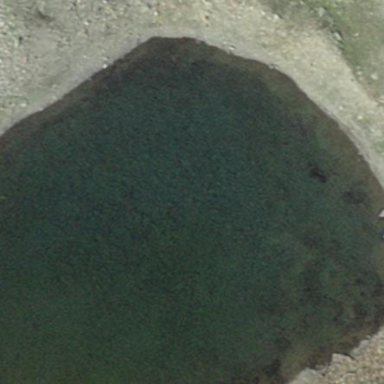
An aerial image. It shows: Beautiful lake surrounded by nature.